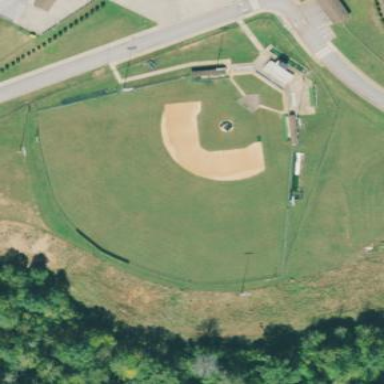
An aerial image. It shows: Baseball pitch for leisure land.